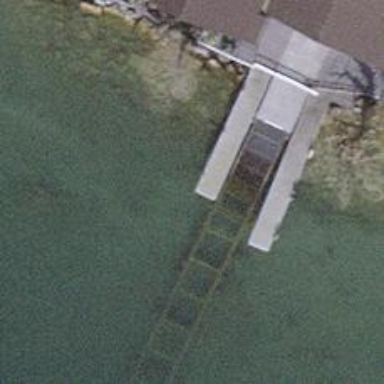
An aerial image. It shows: Man-made pier.